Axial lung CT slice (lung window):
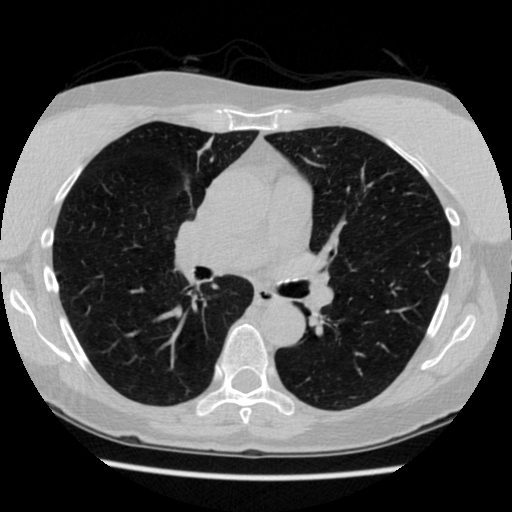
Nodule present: no